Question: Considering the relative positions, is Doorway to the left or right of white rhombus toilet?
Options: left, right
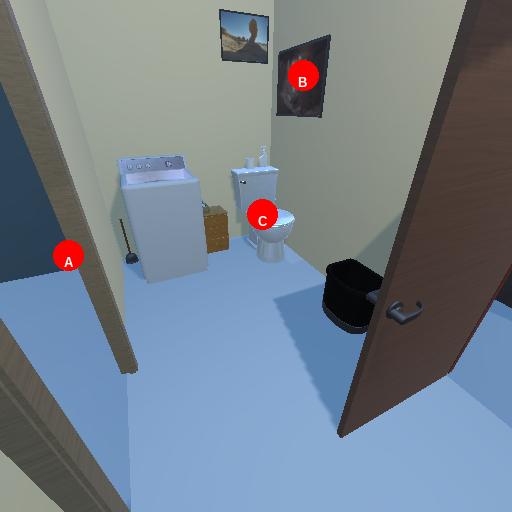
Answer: left